Aerial crown-view tile of a tropical tree (Barro Colorado Island, Panama), acquired 20250715:
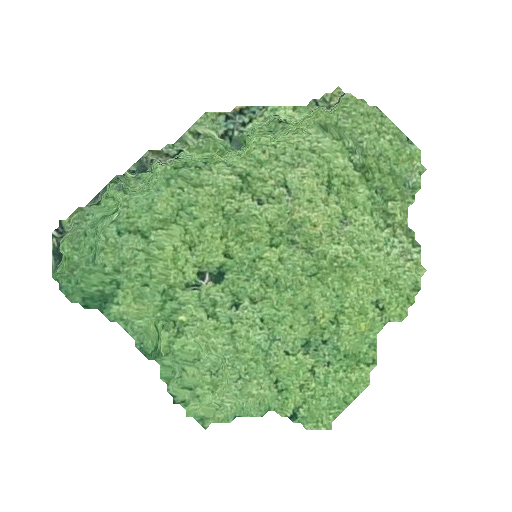
Species: Handroanthus guayacan
GBIF accepted scientific name: Handroanthus guayacan
Crown area: 129.352 m²